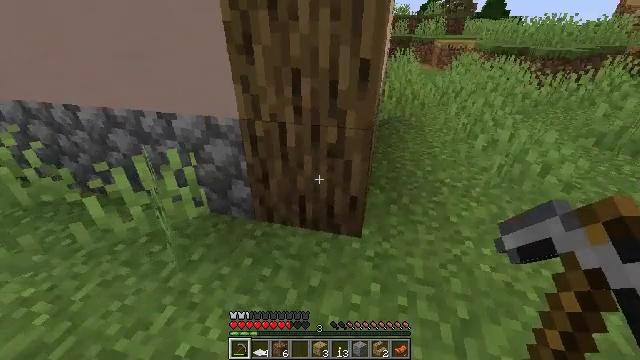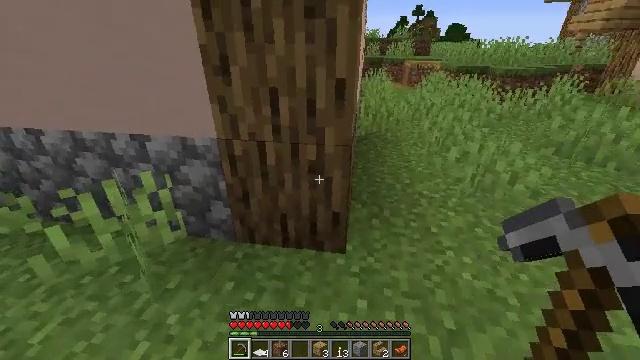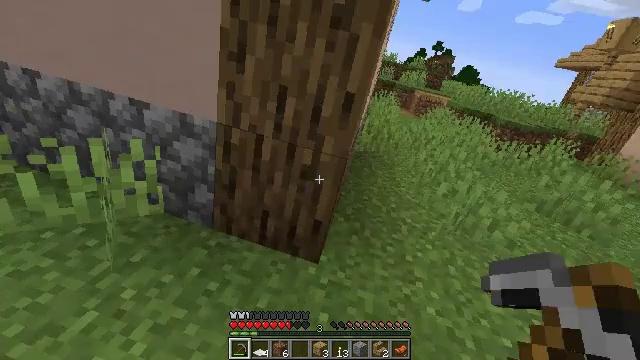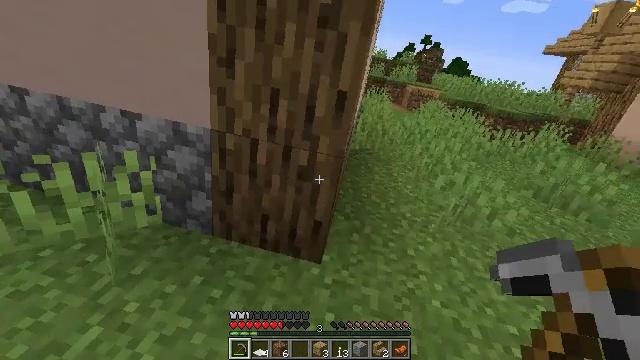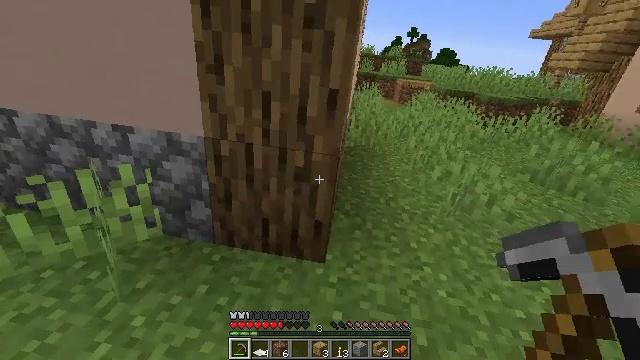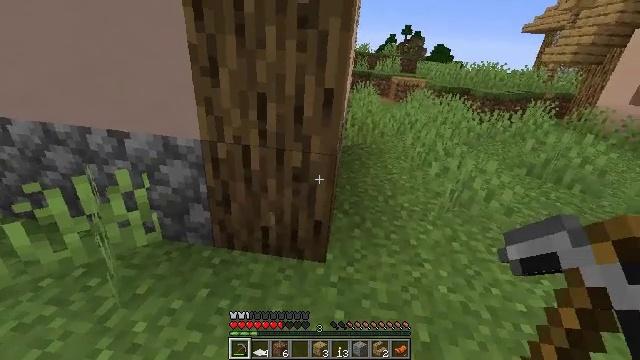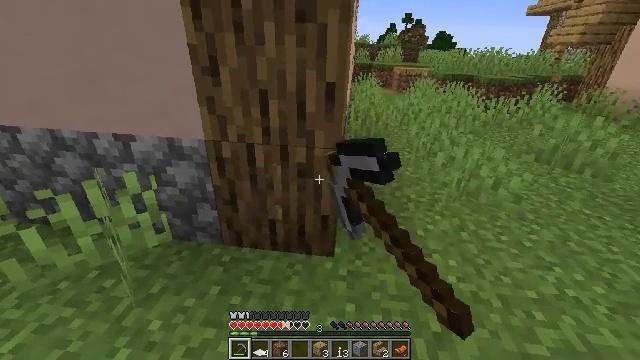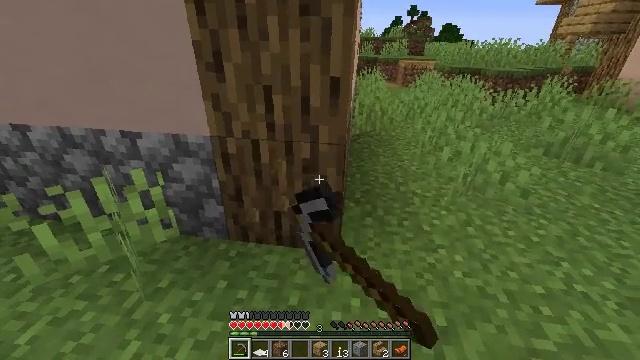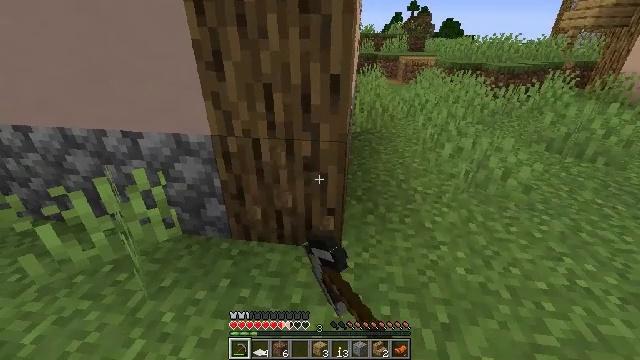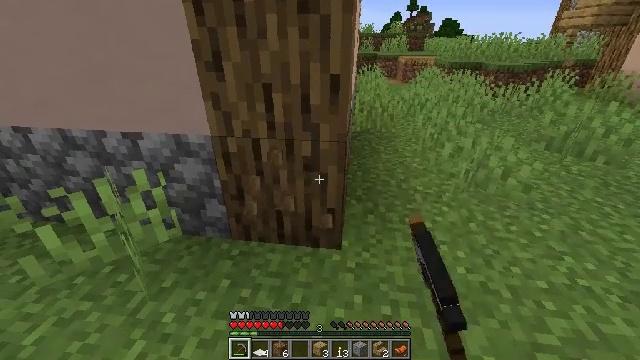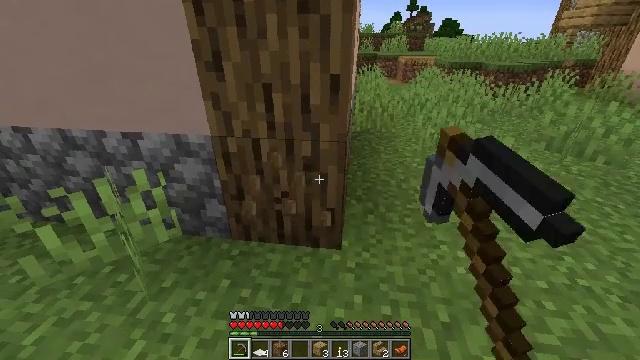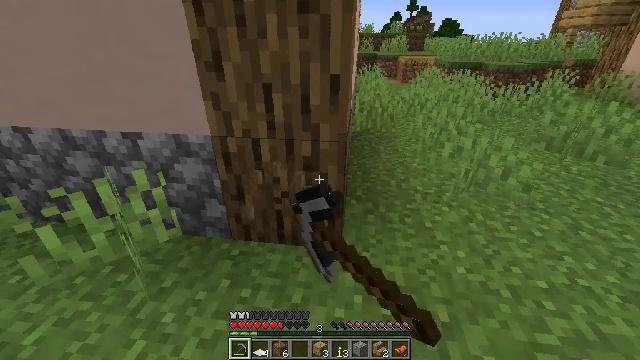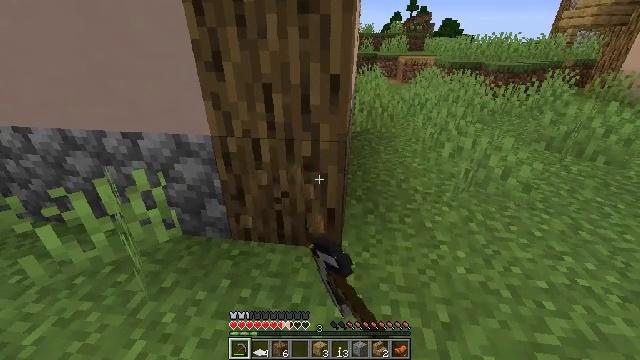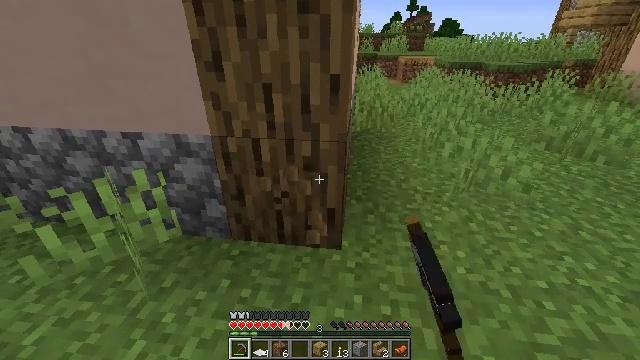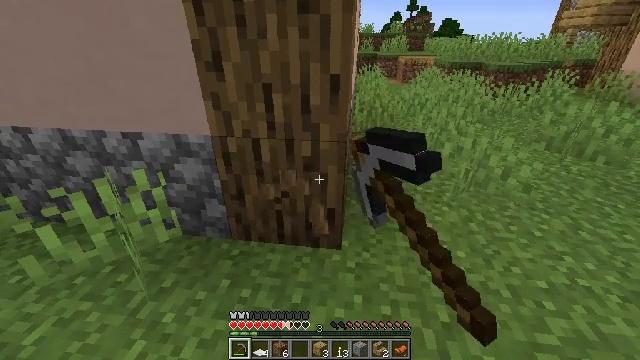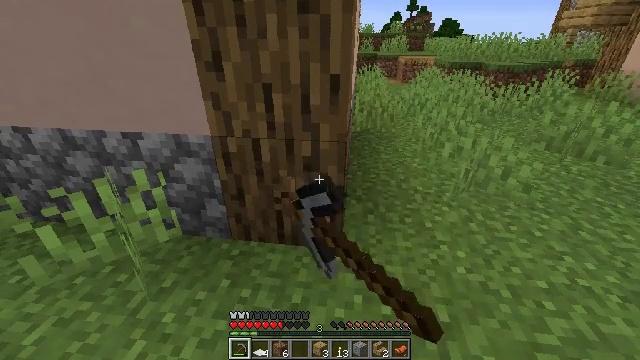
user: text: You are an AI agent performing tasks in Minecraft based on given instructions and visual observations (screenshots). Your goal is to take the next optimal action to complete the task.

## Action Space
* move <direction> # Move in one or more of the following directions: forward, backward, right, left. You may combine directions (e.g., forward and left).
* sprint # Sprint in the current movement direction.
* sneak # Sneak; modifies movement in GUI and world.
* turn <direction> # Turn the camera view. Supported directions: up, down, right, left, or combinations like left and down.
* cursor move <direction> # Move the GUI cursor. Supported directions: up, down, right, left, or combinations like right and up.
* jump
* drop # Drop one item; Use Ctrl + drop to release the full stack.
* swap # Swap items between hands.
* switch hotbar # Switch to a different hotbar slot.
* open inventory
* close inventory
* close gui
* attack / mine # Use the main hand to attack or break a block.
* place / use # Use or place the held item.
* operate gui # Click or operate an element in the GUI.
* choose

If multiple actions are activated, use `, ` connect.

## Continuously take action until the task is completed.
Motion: motion action
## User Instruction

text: Collect oak log for crafting.
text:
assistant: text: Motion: turn right and up
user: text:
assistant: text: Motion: turn right and up
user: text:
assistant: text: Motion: no_op
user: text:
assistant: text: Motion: no_op
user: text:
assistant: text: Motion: attack / mine
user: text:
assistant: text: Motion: turn left and down, attack / mine
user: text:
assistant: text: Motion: turn left and down, attack / mine
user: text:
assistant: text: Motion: attack / mine
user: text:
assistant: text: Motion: attack / mine
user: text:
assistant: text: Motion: attack / mine
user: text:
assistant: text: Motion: attack / mine
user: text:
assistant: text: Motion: attack / mine
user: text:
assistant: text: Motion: attack / mine
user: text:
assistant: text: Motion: attack / mine
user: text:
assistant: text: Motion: attack / mine
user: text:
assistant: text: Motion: attack / mine
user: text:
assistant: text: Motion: attack / mine
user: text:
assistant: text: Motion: attack / mine
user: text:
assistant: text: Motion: attack / mine
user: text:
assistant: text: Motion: attack / mine
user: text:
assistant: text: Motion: attack / mine
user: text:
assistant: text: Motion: attack / mine
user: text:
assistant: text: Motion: attack / mine
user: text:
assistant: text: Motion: attack / mine
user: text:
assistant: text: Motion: turn left and down, attack / mine
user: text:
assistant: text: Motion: attack / mine
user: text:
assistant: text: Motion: attack / mine
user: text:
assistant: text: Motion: attack / mine
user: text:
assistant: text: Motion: attack / mine
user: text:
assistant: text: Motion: attack / mine